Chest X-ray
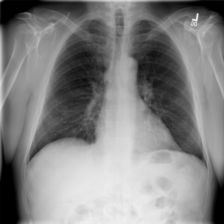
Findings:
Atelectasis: negative
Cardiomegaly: negative
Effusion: negative
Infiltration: negative
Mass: negative
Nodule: negative
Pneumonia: negative
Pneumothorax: negative
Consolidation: negative
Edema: negative
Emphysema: negative
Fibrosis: negative
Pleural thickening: negative
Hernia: negative